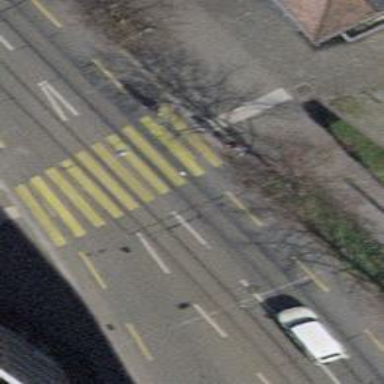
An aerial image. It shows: Tram crossing on the railway.